Field crop: maize
Growth stage: 2
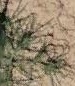
Species: salsola